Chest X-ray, AP view. Patient: 2 years old, sex M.
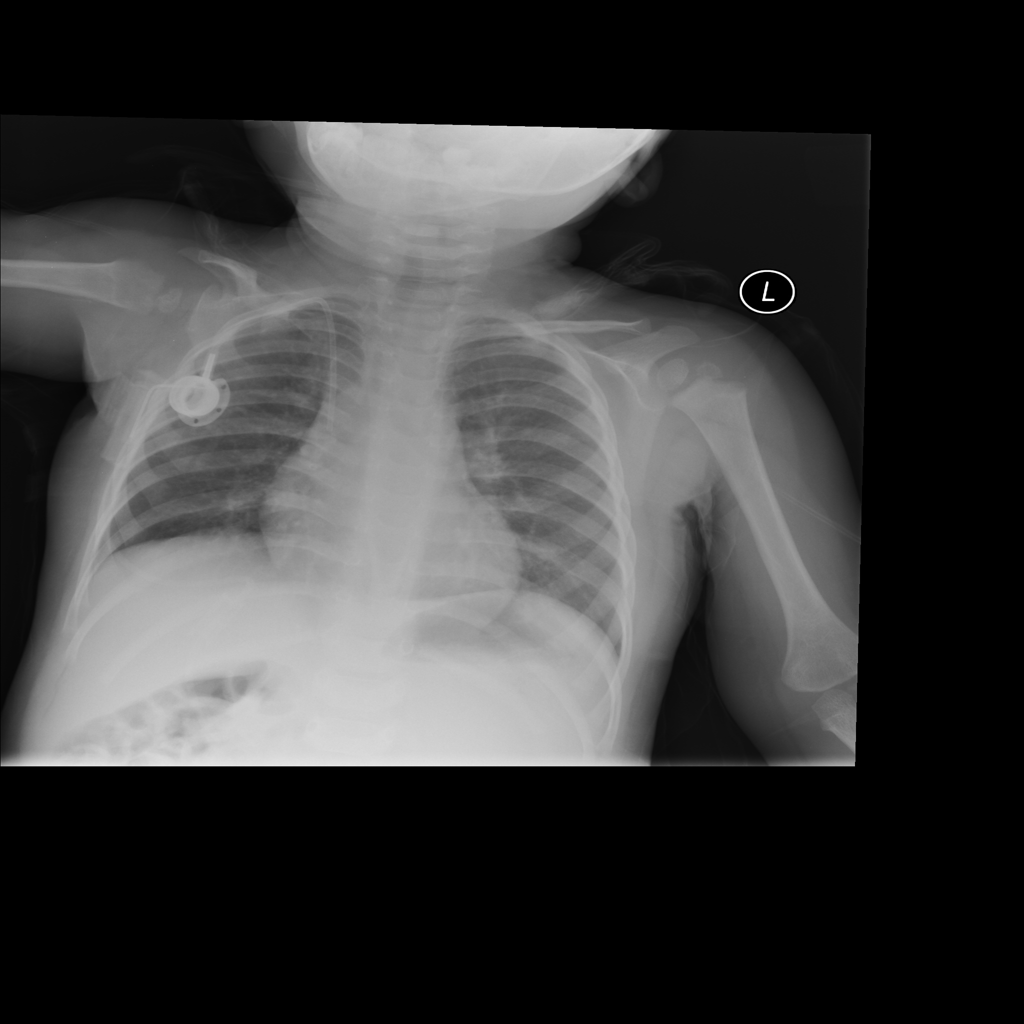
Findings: Infiltration